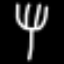
Label: fork